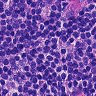
Metastatic tissue present: no